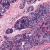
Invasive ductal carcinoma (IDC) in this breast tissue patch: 0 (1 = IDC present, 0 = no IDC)